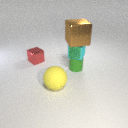
small red metal cube to the left of small green rubber cylinder